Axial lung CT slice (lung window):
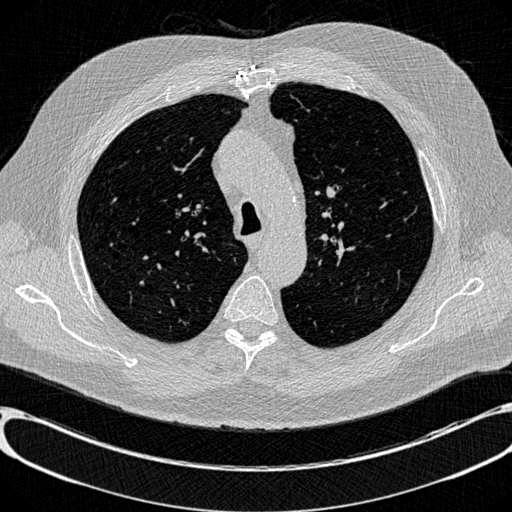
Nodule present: no